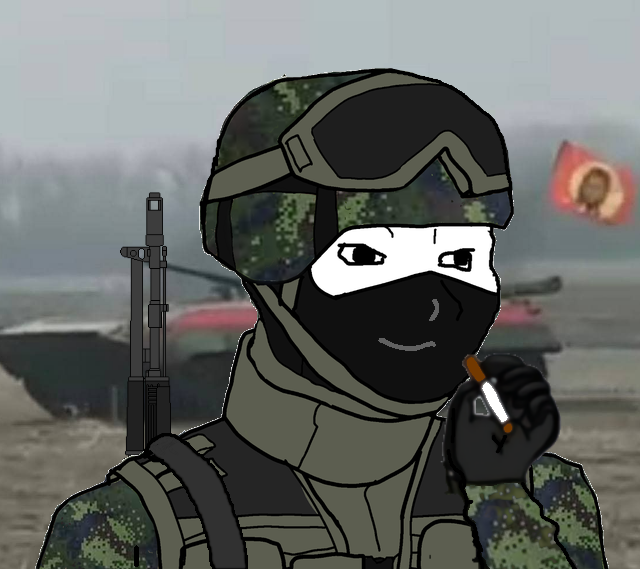
Label: 5_Wojak_with_Background